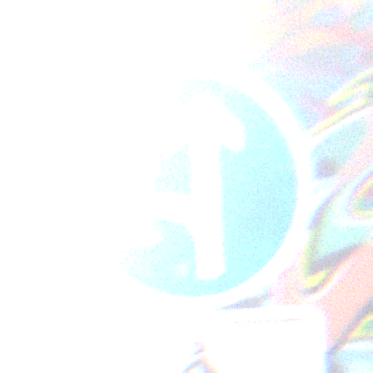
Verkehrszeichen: VorgeschriebeneFahrtrichtungGeradeausOderLinks
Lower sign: EinspurigeFahrzeugeFrei3
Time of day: Midday
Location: Roofed (Special)
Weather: Overcast
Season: NotSpecified
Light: Natural